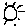
Label: sun